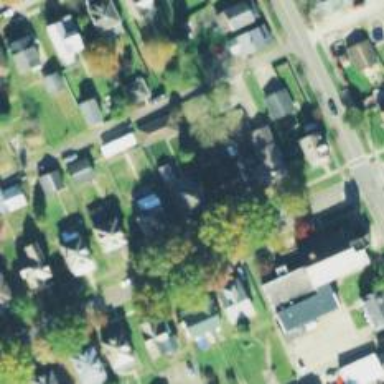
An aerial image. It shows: Neighborhood.